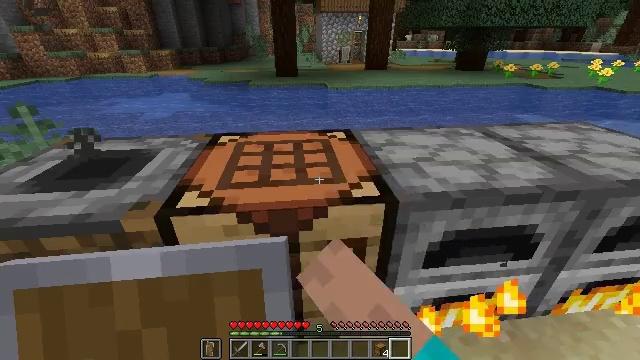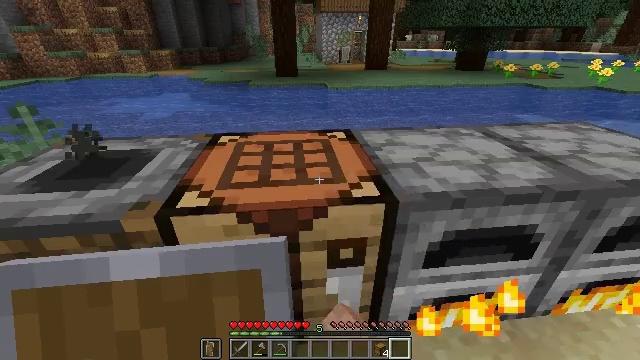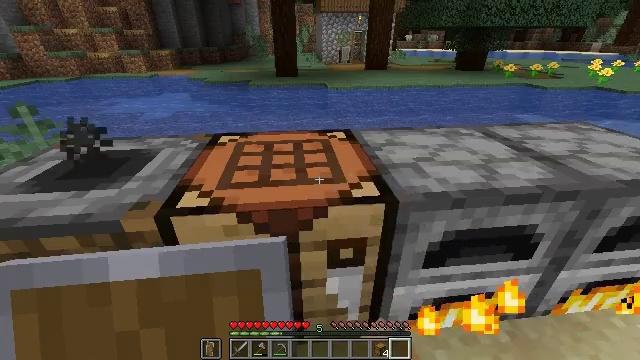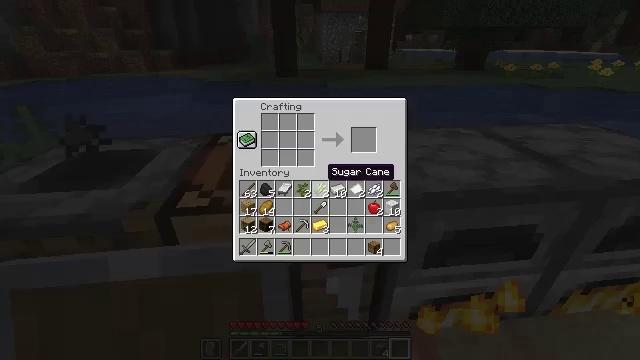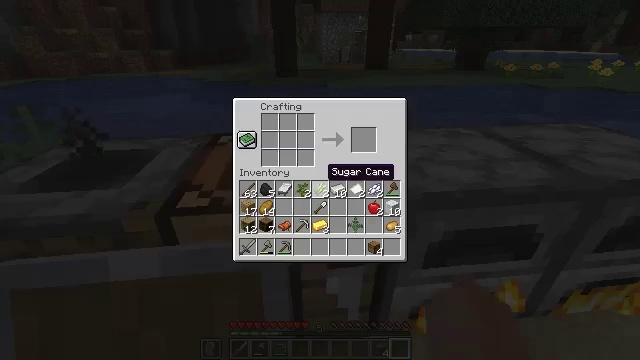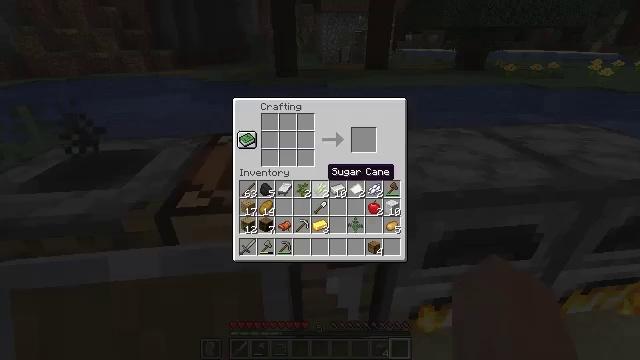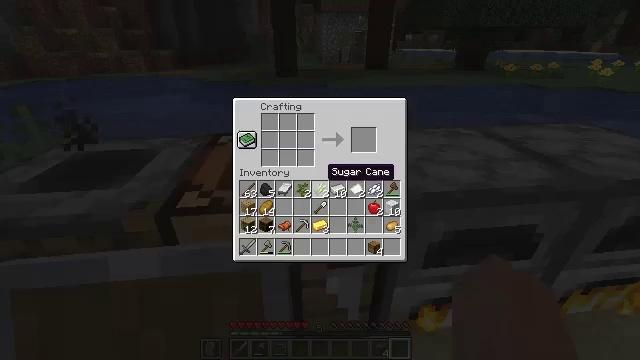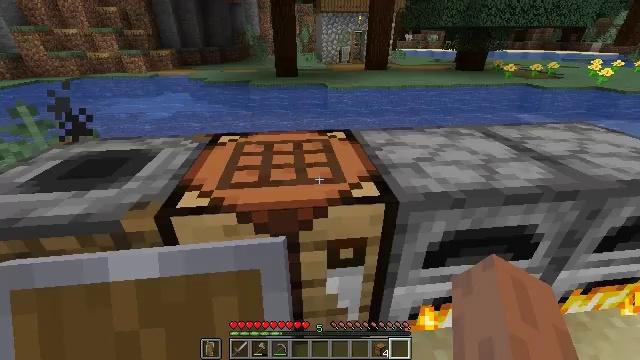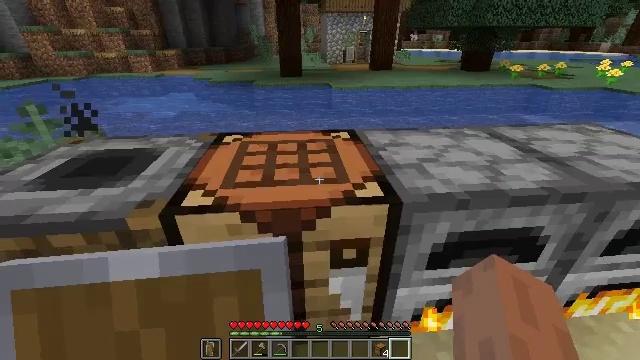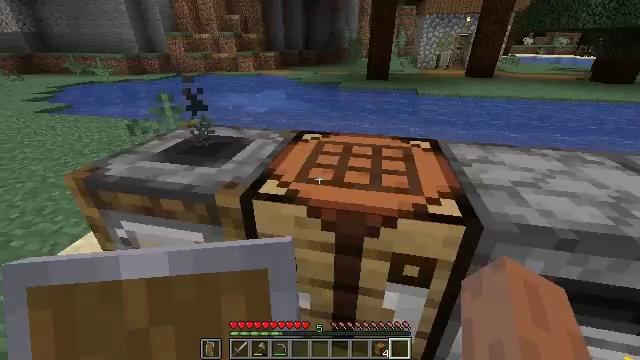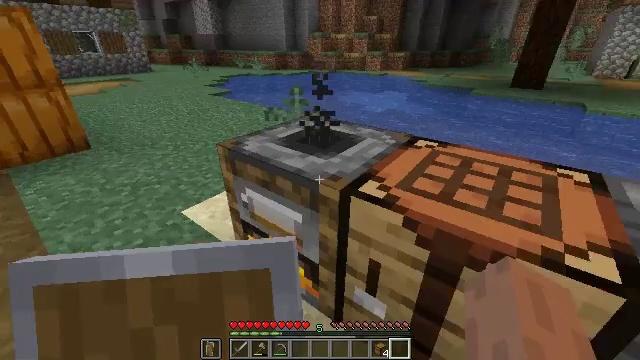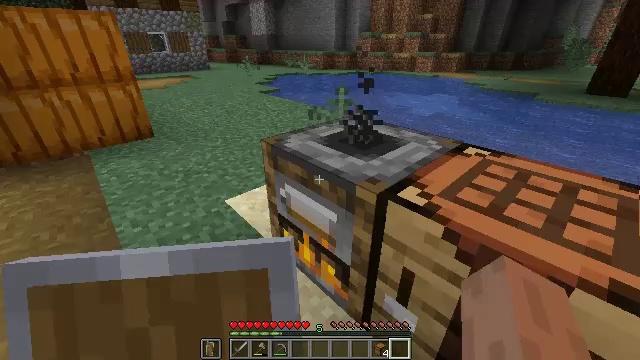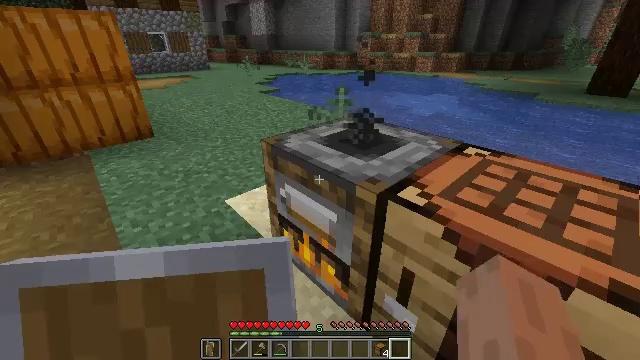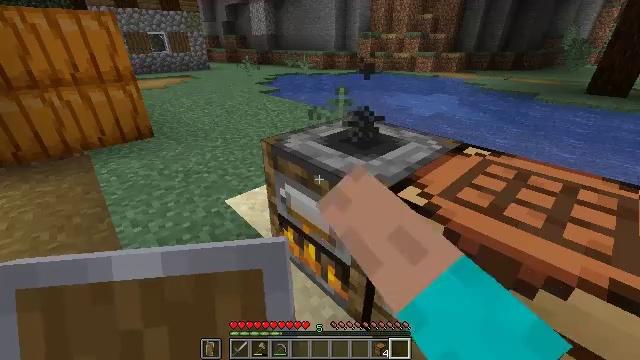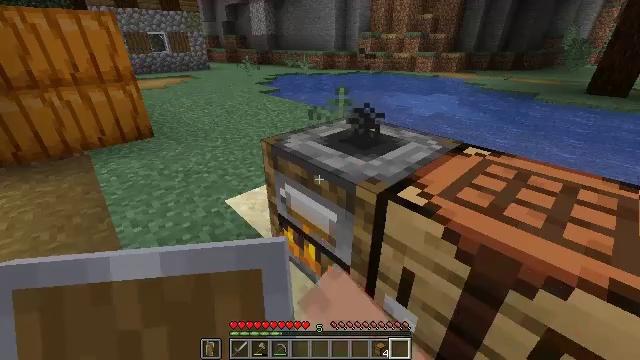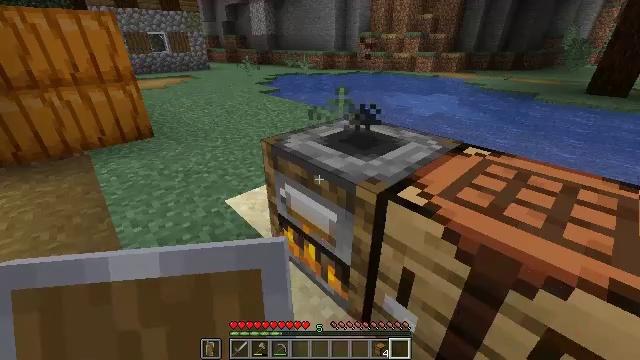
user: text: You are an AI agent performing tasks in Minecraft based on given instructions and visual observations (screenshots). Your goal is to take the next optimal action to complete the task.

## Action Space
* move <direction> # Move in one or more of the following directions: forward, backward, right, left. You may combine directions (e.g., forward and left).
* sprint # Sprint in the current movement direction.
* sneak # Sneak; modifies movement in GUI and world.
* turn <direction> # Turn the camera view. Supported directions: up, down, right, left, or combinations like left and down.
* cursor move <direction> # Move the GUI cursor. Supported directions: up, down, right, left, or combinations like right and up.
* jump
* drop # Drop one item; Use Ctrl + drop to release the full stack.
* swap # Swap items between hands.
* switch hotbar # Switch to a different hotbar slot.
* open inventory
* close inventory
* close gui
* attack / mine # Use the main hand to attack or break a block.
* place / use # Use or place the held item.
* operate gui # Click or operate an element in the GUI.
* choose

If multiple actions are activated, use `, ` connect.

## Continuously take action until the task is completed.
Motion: motion action
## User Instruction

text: Craft cooked mutton using raw mutton and a heat source.
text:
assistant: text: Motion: no_op
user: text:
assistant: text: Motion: no_op
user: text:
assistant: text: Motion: no_op
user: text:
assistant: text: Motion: no_op
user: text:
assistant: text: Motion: no_op
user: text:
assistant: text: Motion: no_op
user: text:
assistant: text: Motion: close inventory
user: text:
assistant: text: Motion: close inventory
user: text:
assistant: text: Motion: turn left, close inventory
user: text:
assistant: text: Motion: turn left, close inventory
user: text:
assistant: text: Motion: turn left
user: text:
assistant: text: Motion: use / place
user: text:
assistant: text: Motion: use / place
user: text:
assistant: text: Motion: use / place
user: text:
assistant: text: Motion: no_op
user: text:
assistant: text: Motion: no_op
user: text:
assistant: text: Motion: open gui
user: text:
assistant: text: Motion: no_op
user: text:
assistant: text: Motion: no_op
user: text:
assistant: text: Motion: cursor move up
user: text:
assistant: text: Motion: cursor move right and up
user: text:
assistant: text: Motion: cursor move up
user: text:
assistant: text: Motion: no_op
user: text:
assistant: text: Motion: no_op
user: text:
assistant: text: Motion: sneak
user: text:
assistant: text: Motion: sneak
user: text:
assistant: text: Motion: sneak, cursor move right
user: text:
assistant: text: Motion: sneak
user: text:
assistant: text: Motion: sneak, operate gui
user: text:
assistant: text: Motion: sneak, operate gui